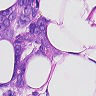
Metastatic tissue present: yes